Question: I want to know how to create a label that contains two icons, one on each side and set it as the title bar for the form element (LWUIT widgets).

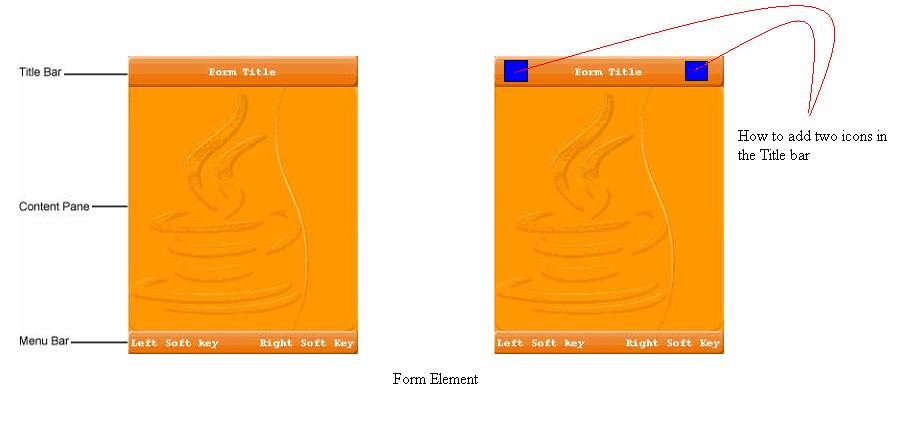
Answer: Form has a function to get a titleArea then you can put some components what you want.
'''
Form f = new Form();
Container c = f.getTitleArea();
Label iconLabel1 = new Label("leftIcon");//using Image
Label iconLabel2 = new Label("rightIcon");//using Image
c.addComponent(BorderLayout.WEST, iconLabel1);
c.addComponent(BorderLayout.EAST, iconLabel2);
'''